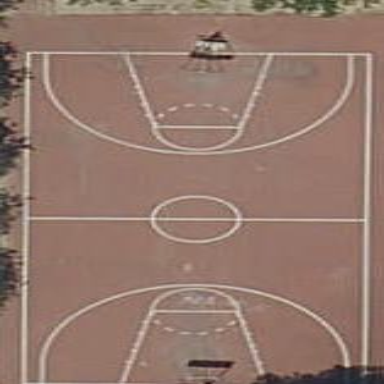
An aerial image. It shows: Basketball court on leisure land pitch.